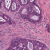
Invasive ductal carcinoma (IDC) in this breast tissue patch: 0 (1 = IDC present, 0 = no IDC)